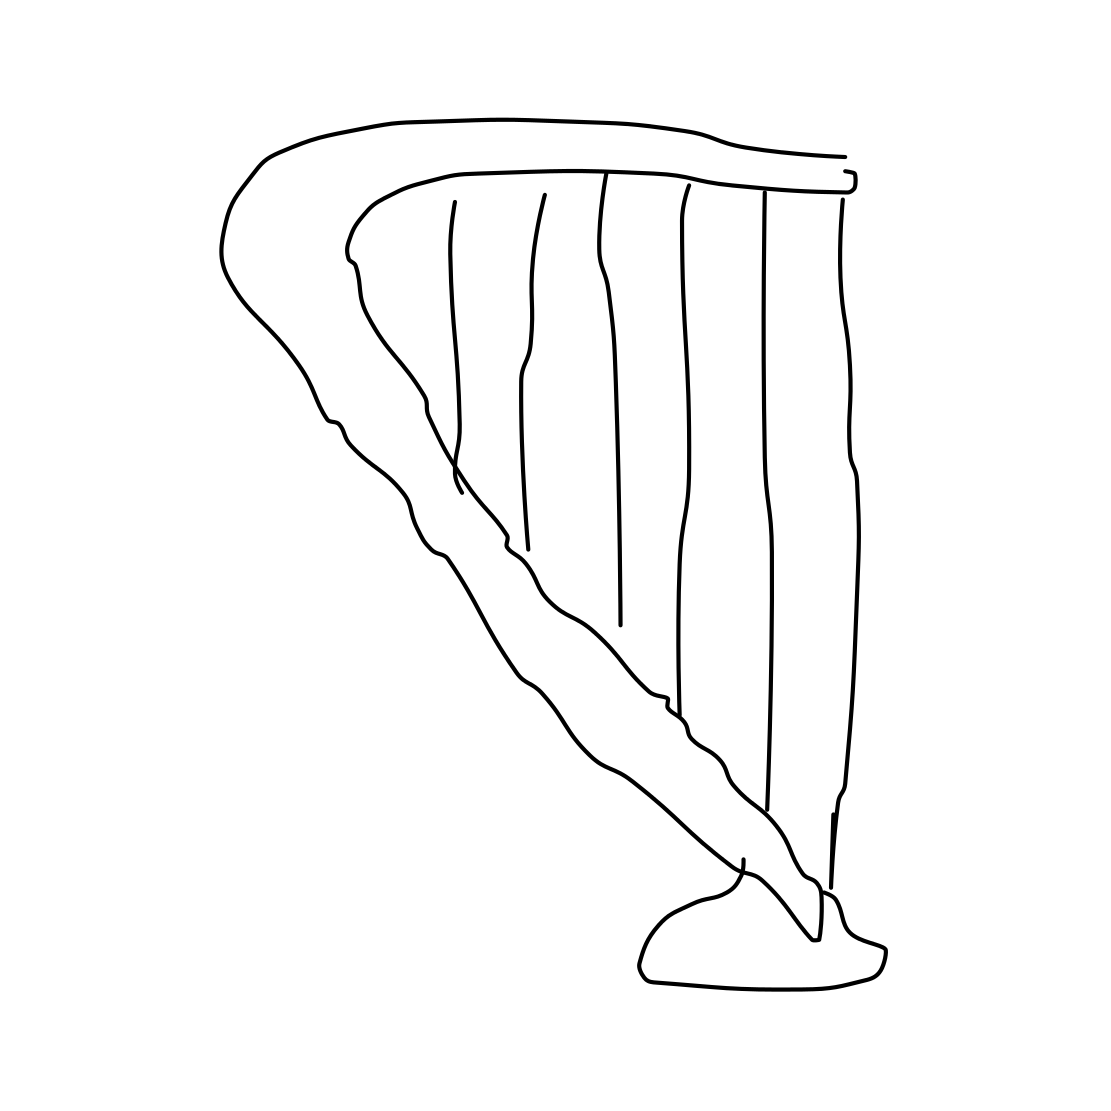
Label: harp